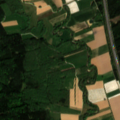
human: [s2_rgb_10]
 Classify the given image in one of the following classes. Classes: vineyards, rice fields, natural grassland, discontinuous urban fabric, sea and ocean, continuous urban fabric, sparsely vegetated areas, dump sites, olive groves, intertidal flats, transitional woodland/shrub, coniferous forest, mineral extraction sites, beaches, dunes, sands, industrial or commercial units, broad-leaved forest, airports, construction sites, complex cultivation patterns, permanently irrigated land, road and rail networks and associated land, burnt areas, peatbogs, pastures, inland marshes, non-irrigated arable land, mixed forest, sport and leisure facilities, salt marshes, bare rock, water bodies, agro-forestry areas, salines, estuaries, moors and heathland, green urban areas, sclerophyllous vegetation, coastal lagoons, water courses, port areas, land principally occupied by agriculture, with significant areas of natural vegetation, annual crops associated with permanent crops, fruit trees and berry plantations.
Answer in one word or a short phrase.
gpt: non-irrigated arable land, complex cultivation patterns, land principally occupied by agriculture, with significant areas of natural vegetation, broad-leaved forest, coniferous forest, mixed forest